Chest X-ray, PA view. Patient: 62 years old, sex M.
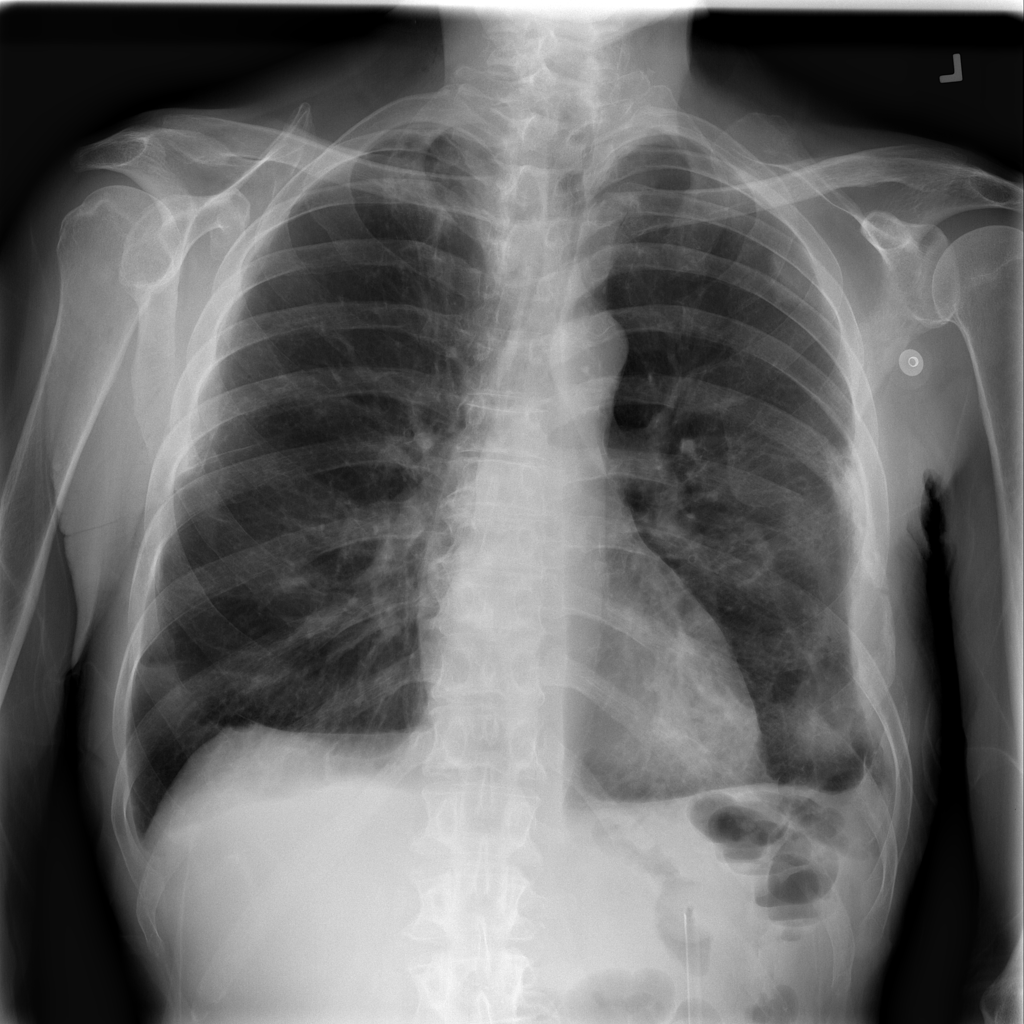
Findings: No Finding